Question: In my multiplayer game we have just released an update using node.js and socket.io and we saw after some time that it has a memory leak.
I've read about Nodetime that it is a great program to check what is causing the memory leak.
I have made two snapshots, but now I don't know what to do...

Those two snapshots are made with 8 minutes in between.
Seeing that it already grow 16MB in Retainer > Other... I'm clueless what it could be.
The count is also a very huge number. All those large instances are buffers, but I can't remember that I've used buffers myself, is it in socket.io?
Can someone enlighten me, or at least give some tips where to look?
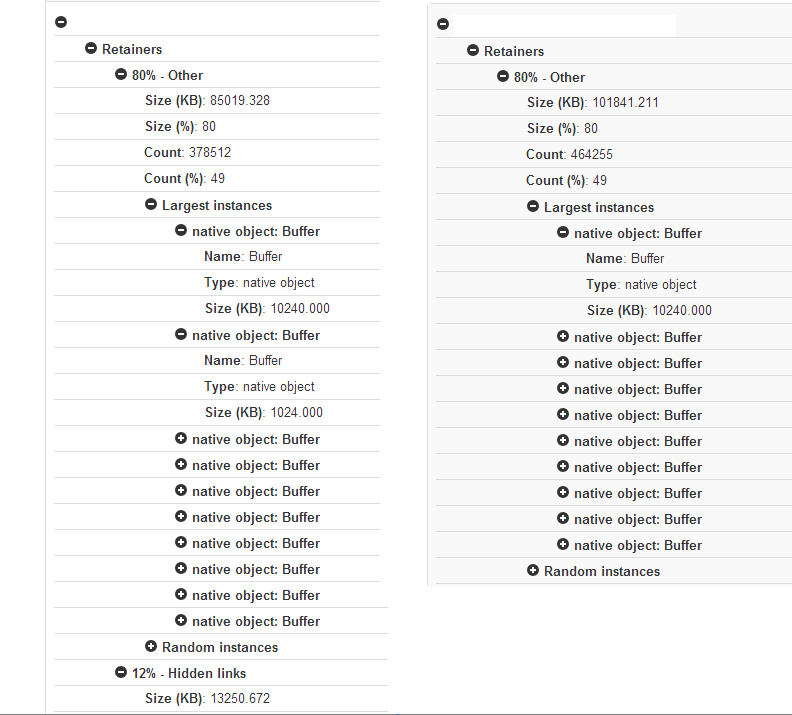
Answer: You may want to take a look at <URL> if you are using Node.js v0.8.21 and Socket.IO v0.9.13.